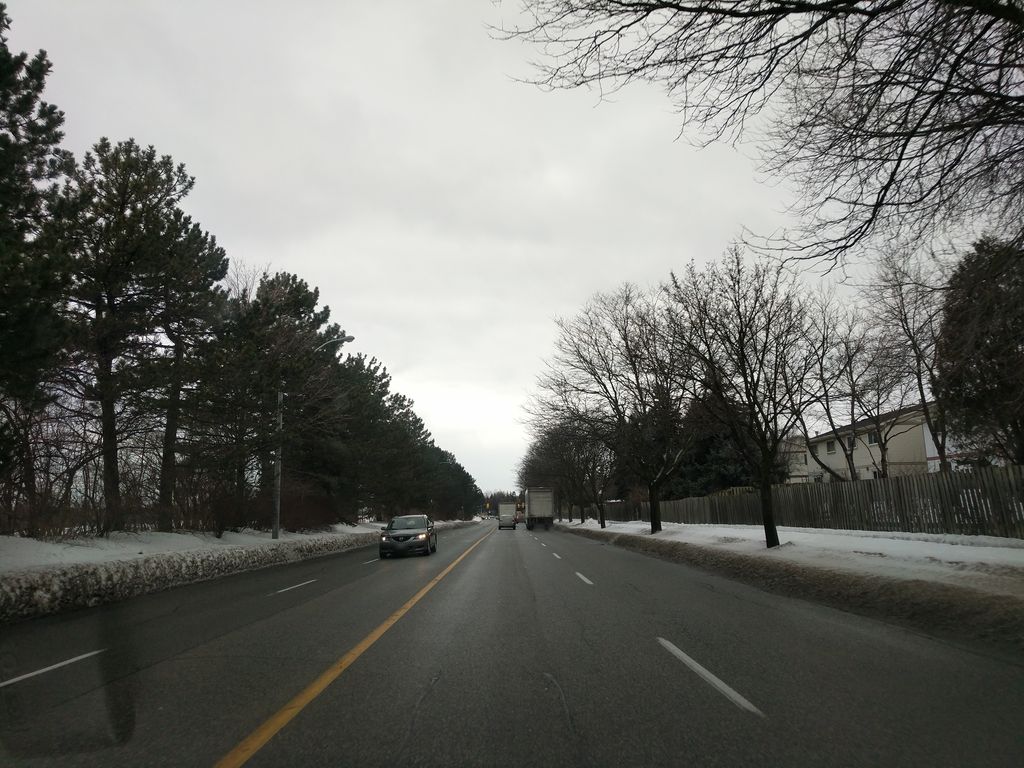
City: toronto